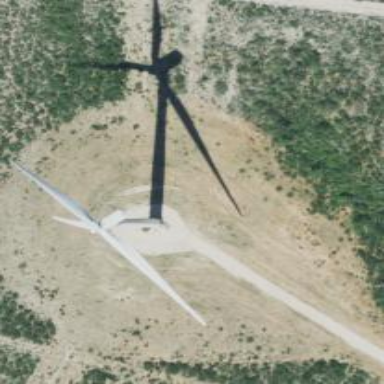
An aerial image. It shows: Wind generator in the form of horizontal axis wind turbine.